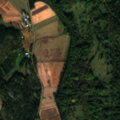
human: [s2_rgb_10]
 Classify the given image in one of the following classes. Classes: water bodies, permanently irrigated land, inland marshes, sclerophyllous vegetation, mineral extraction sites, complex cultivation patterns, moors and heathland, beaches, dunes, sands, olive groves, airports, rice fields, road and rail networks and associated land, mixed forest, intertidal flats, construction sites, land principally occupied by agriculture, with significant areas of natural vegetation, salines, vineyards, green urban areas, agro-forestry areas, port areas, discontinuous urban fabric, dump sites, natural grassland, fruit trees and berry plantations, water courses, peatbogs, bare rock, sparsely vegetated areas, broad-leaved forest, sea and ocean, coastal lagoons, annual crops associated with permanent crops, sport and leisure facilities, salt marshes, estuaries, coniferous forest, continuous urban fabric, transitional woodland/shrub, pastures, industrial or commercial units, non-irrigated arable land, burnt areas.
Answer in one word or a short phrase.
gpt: non-irrigated arable land, broad-leaved forest, coniferous forest, mixed forest